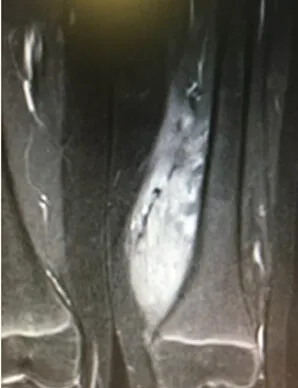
Preoperative magnetic resonance imaging. Focal mass-like FAVA, which produced progressive thigh pain over the last year.
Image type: radiology (mri)